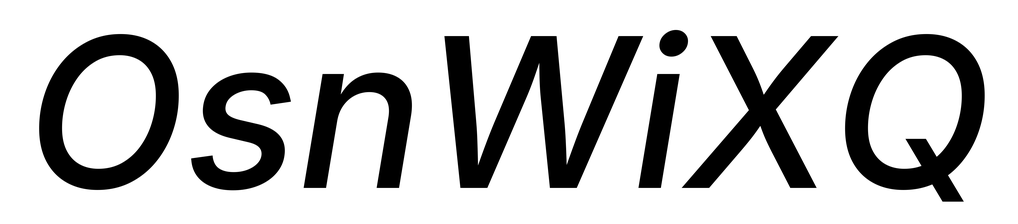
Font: Inter-Italic_Medium_Italic